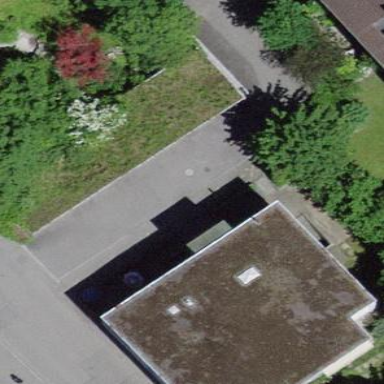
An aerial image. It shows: Garages with flat grass roofs.